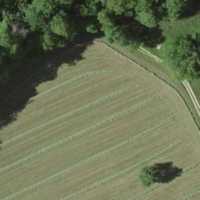
EUNIS habitat code: 52
Species observed at this site:
Prunus spinosa